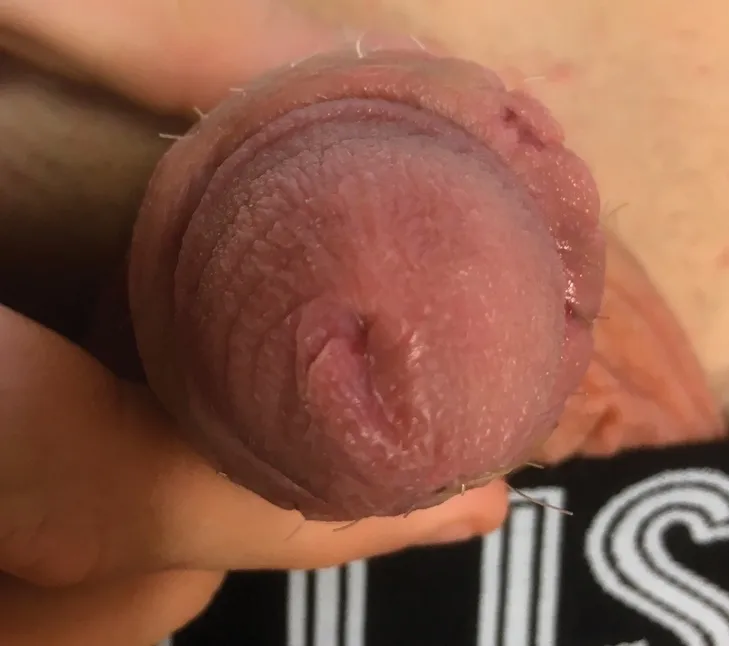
After treatment, glans ischemia resolved completely (seventh postoperative day after angiography).
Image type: medical_photograph (other_medical_photograph)